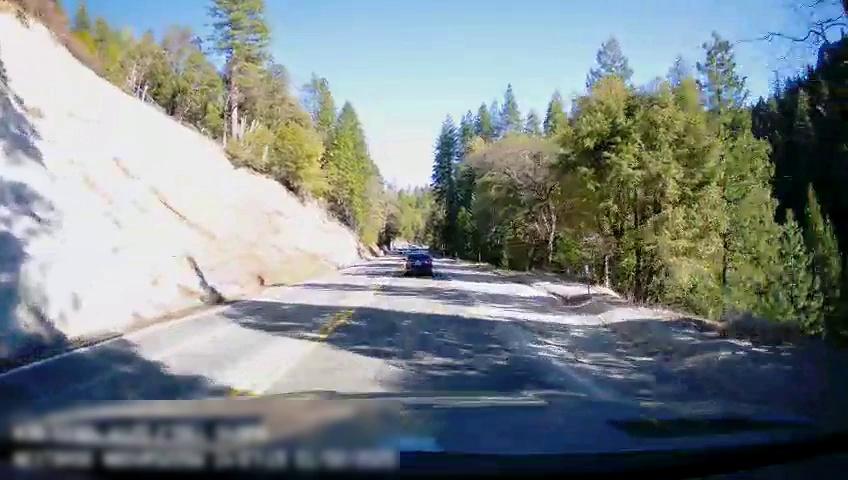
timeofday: Day
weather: Sunny
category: Drivable Space
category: Vehicles | Car
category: Lanes | Opposite Lane
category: Lanes | Opposite Lane
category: Lanes | Current Lane
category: Lanes | Current Lane